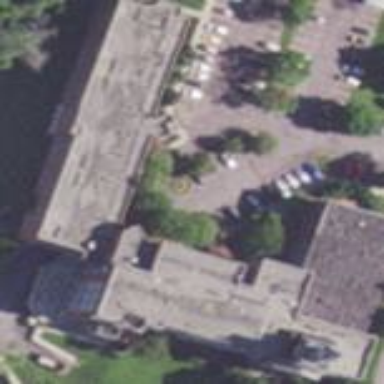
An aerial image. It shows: The building is school but is actually being used as apartments.